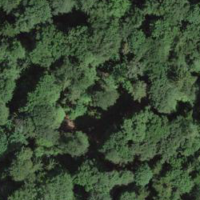
EUNIS habitat code: 41
Species observed at this site:
Fagus sylvatica